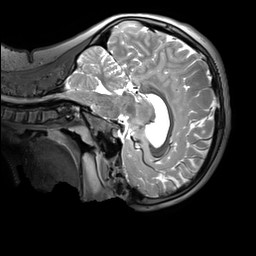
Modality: T2w
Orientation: sagittal
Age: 13
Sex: male
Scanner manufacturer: siemens
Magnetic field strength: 3 T
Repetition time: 3.2 s
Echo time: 0.408 s